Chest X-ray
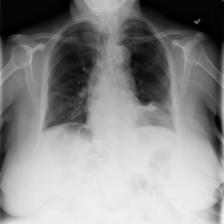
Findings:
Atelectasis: negative
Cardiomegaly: negative
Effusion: negative
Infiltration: negative
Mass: negative
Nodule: negative
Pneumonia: negative
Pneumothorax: positive
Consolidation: negative
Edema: negative
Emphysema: negative
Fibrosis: negative
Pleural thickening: negative
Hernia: negative